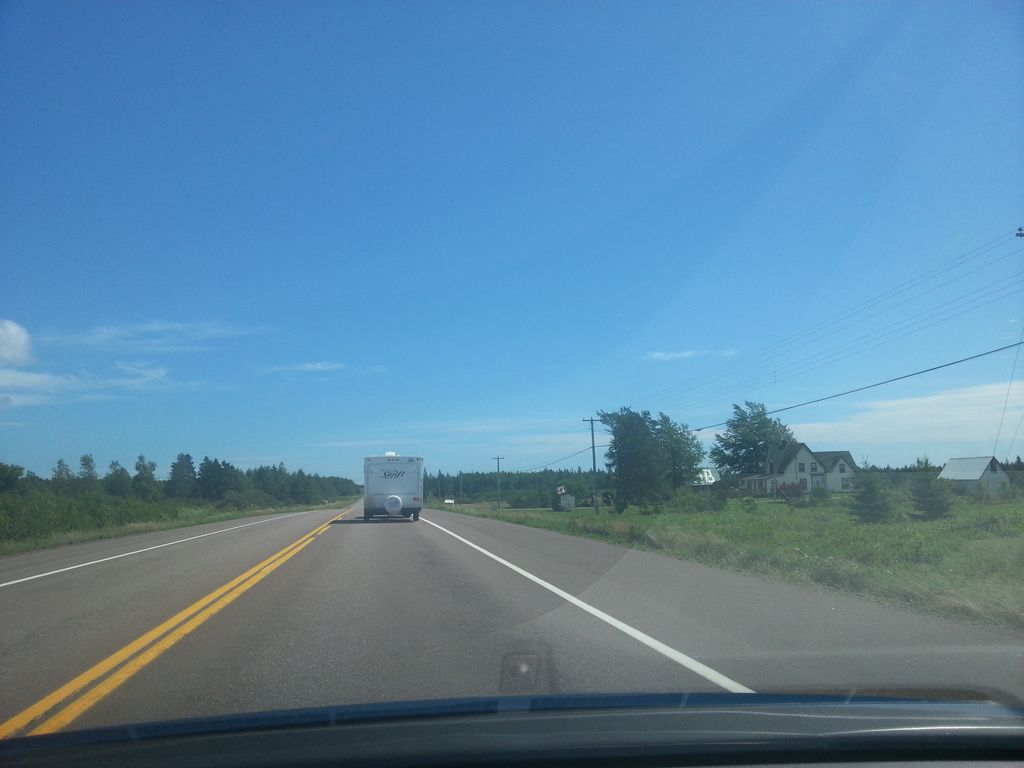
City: charlottetown